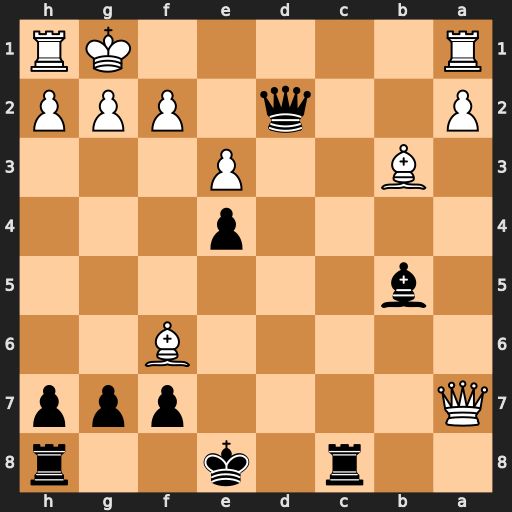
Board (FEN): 2r1k2r/Q4ppp/5B2/1b6/4p3/1B2P3/P2q1PPP/R5KR
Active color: b
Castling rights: k
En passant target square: -
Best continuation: Rc1+ Rxc1 Qxc1+ Bd1 Qxd1#